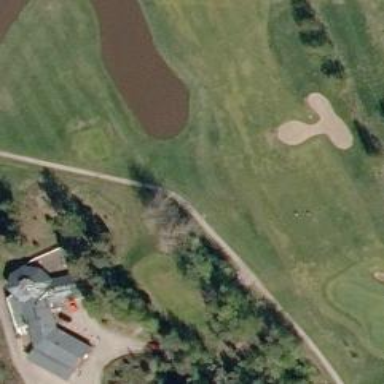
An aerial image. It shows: Path for both road and golf.